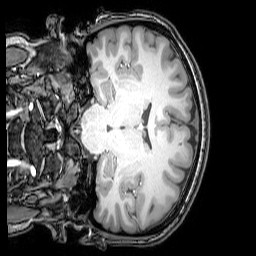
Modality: T1w
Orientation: coronal
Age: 22
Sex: female
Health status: healthy
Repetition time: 0.081 s
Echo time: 0.037 s